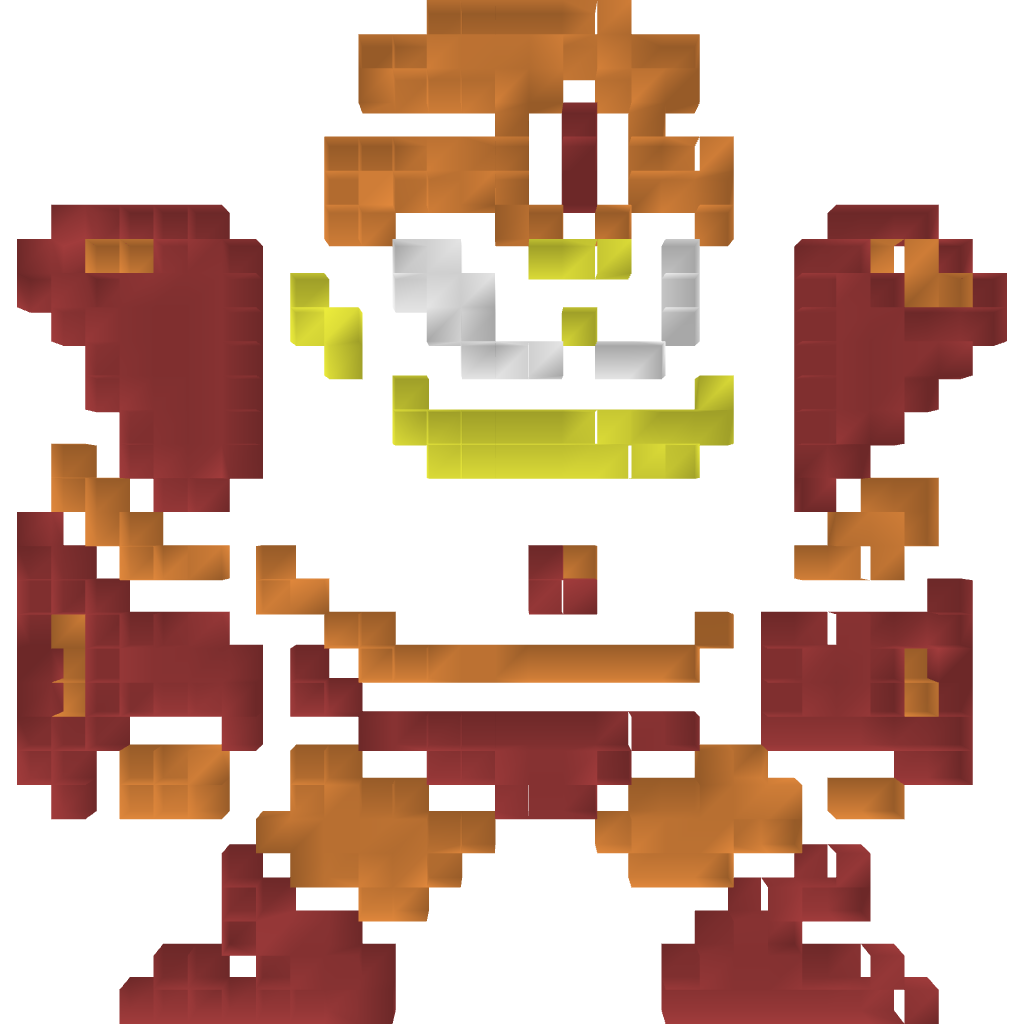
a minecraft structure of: Gutsman (ErnieCIII) bad low quality